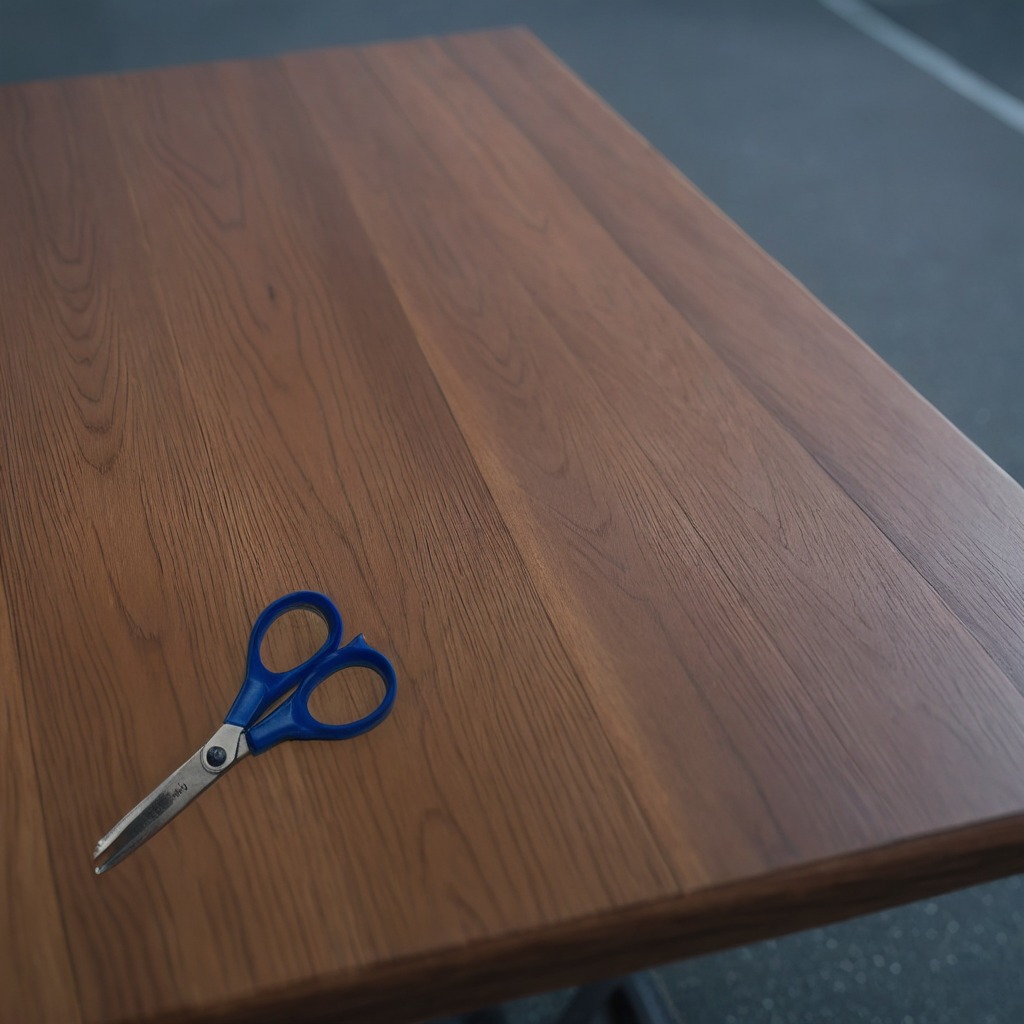
A scissor is lying on the table.